Interaction volume radius: 5 \u00c5
Interaction volume height: 25 \u00c5
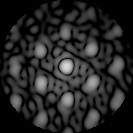
Disorder parameter: 0.4939